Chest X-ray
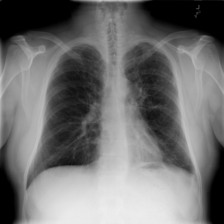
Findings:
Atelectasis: negative
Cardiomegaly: negative
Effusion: negative
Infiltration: negative
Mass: negative
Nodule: negative
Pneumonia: negative
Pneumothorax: negative
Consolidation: negative
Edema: negative
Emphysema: negative
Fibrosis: negative
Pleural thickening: negative
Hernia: negative